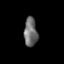
Tissue: prostate
Cell type: Endothelial cells
Senescence score: 0.759
Nuclear area (px): 379
Mean DAPI intensity: 109.499